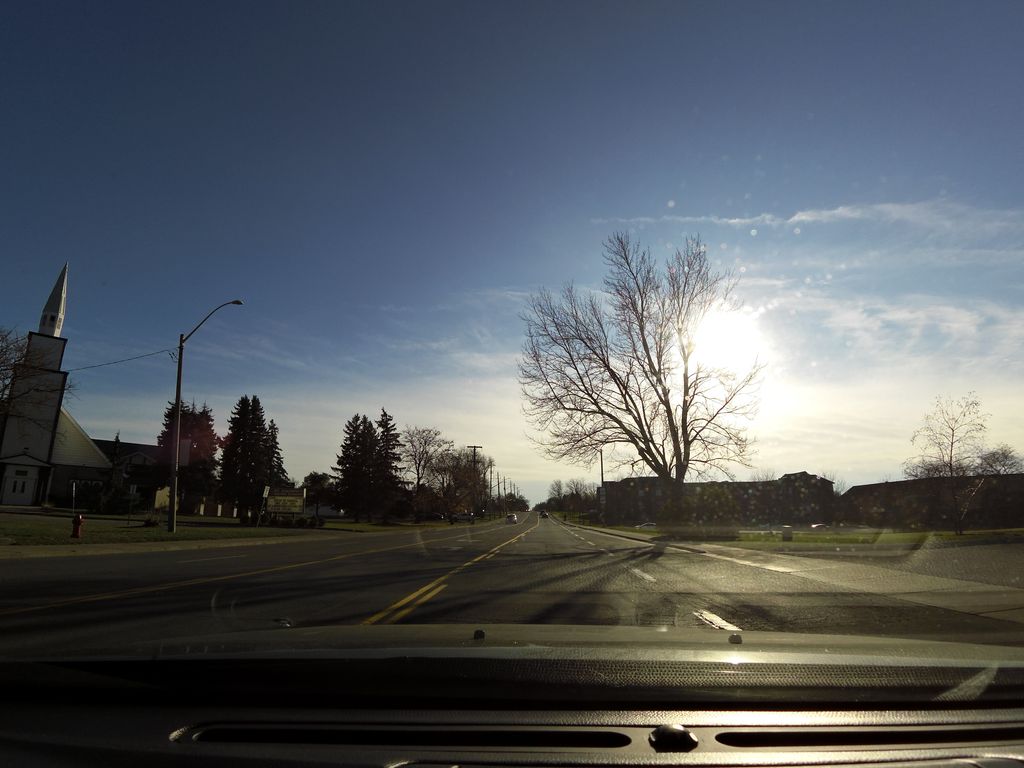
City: hamilton